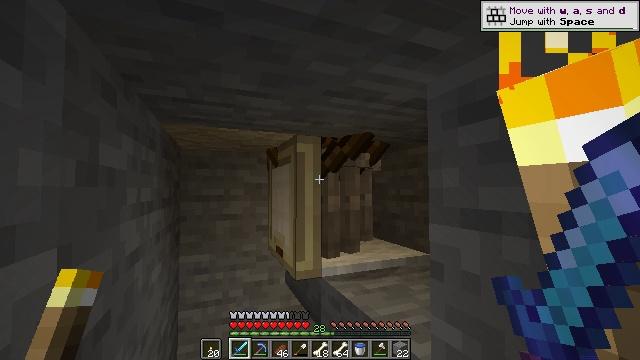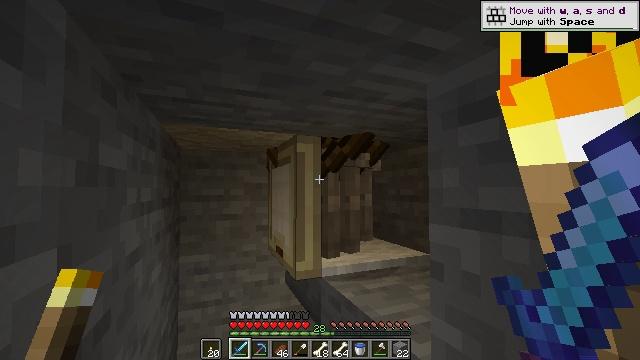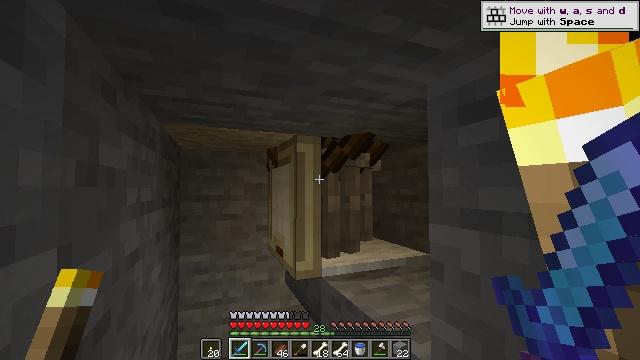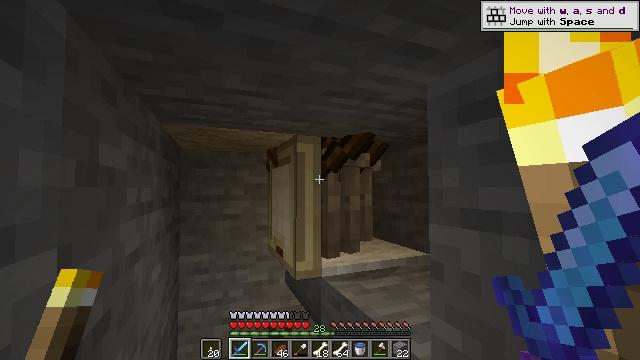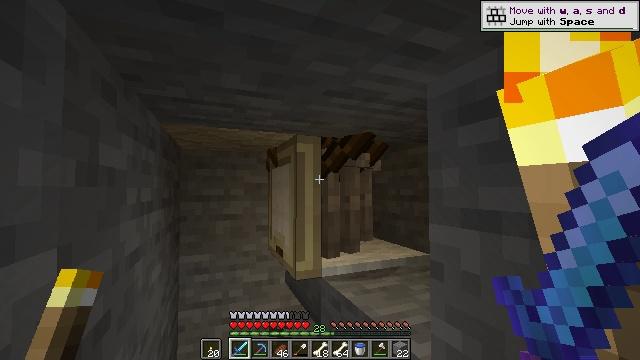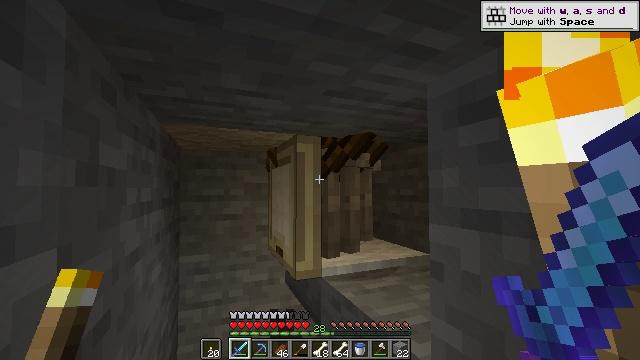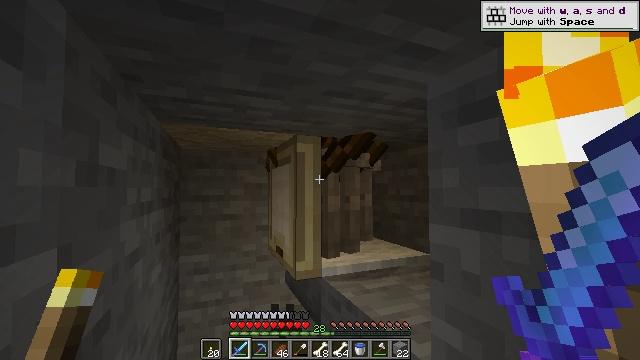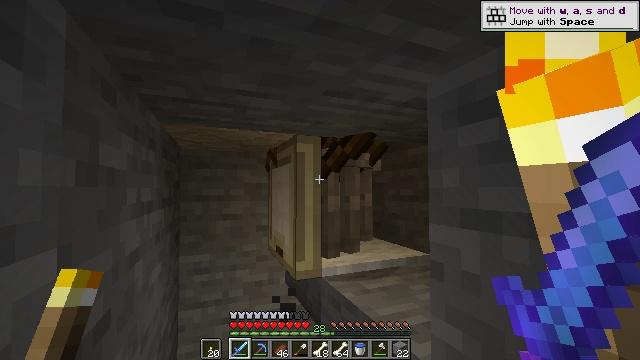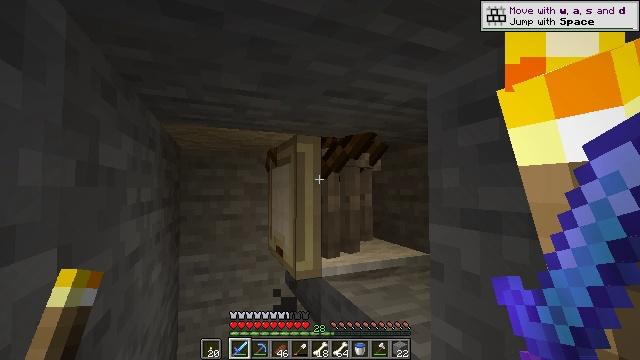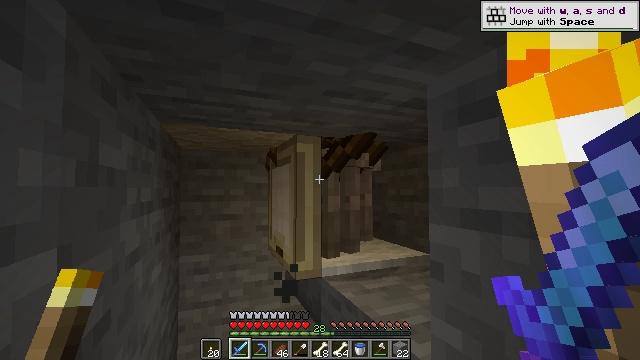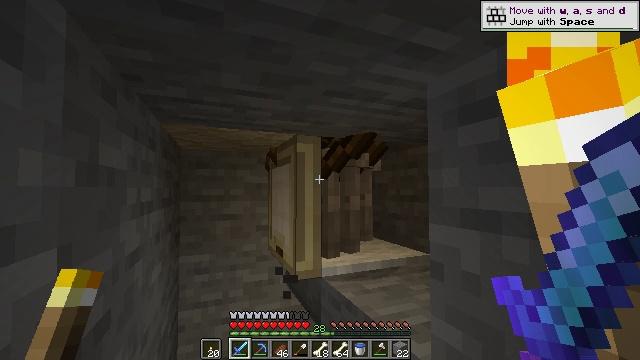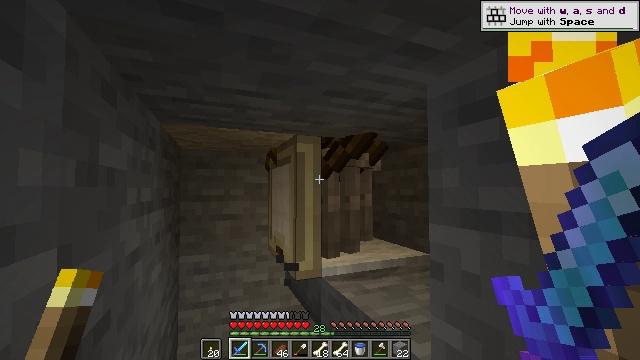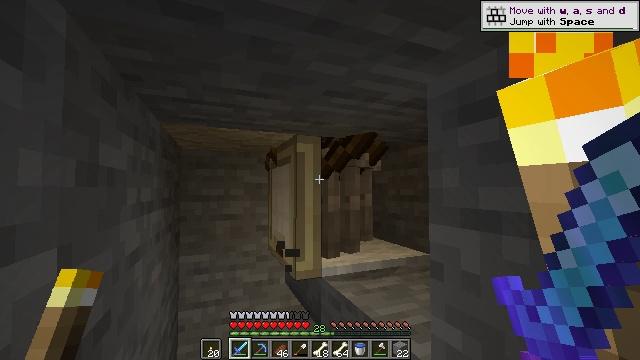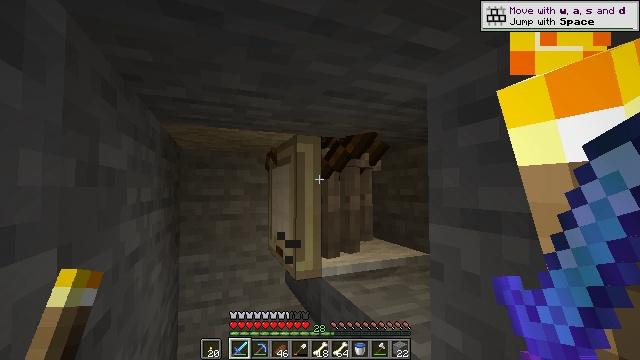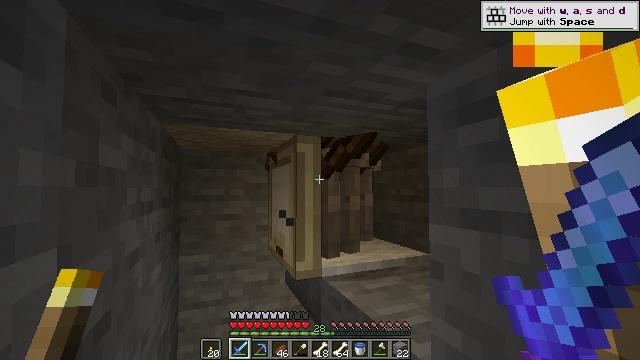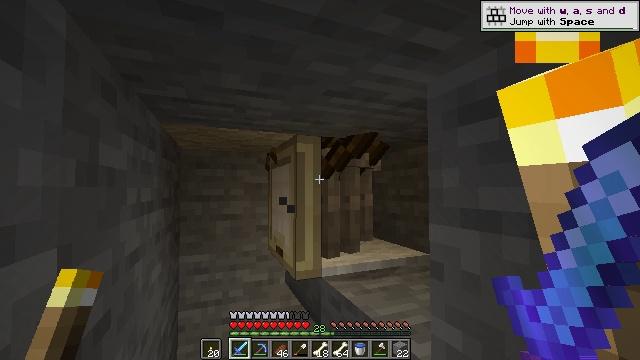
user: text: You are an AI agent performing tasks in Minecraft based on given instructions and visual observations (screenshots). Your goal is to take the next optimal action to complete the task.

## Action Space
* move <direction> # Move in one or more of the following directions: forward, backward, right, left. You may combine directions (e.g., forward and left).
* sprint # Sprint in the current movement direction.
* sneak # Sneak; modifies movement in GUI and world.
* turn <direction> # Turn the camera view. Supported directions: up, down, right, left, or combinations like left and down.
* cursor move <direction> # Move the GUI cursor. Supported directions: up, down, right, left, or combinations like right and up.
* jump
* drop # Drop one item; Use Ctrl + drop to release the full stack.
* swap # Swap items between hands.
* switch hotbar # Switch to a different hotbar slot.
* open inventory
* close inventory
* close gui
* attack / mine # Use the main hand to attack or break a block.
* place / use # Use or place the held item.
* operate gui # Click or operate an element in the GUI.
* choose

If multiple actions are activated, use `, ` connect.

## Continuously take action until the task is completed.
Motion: motion action
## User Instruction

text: Kill mobs.
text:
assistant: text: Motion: no_op
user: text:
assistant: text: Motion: no_op
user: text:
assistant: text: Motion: no_op
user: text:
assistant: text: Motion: no_op
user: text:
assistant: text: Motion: no_op
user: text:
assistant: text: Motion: no_op
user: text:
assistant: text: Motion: no_op
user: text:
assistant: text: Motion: no_op
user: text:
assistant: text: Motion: no_op
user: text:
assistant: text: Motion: no_op
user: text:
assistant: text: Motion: no_op
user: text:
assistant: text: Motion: no_op
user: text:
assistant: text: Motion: no_op
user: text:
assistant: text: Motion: no_op
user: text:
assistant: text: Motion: no_op
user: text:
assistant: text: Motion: no_op
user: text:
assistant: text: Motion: no_op
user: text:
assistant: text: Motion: no_op
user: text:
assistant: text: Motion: no_op
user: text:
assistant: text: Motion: no_op
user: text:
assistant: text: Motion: no_op
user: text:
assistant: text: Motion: no_op
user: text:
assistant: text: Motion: no_op
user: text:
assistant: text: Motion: no_op
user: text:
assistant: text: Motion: no_op
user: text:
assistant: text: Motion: no_op
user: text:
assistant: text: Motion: no_op
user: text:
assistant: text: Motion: no_op
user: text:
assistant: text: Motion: no_op
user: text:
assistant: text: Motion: no_op